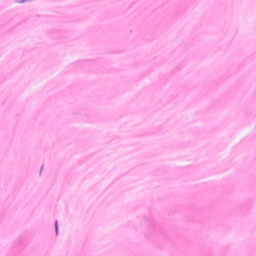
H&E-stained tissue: Breast